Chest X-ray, PA view. Patient: 56 years old, sex M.
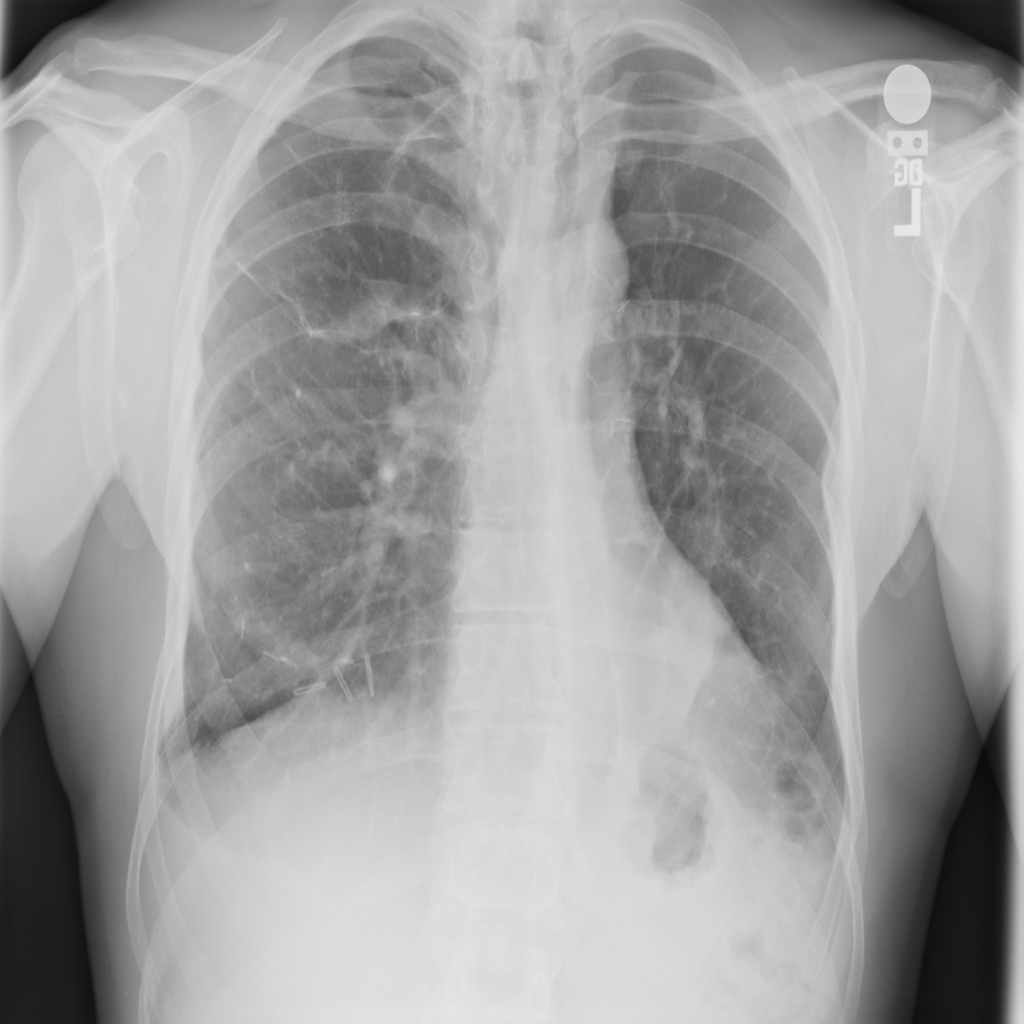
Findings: Atelectasis